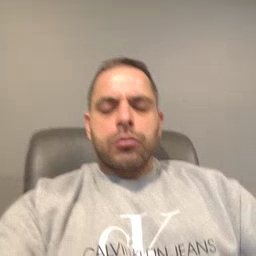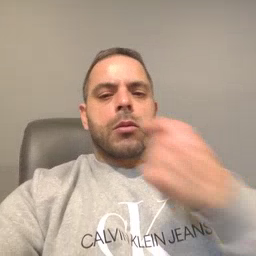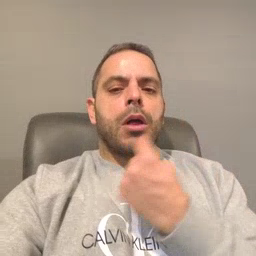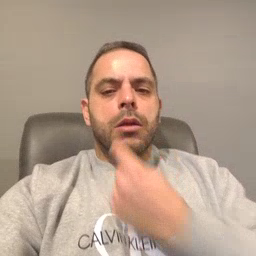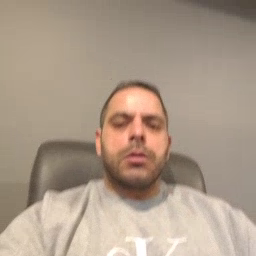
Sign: mouth